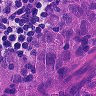
Metastatic tissue present: yes